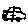
Label: car